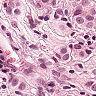
Metastatic tissue present: yes